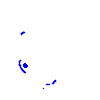
Particle: pion